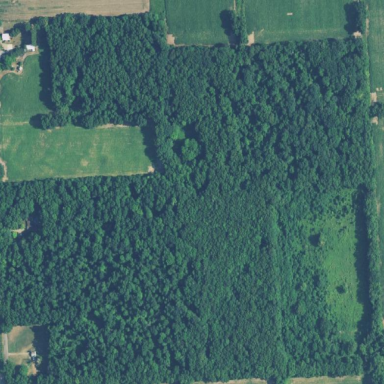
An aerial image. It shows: Beautiful woodland area.